Question: I am working on creating conditional averages for a large data set that involves # of flu cases seen during the week for several years. The data is organized as such:

What I want to do is create a new column that tabulates that average number of cases for that same week in previous years. For instance, for the row where Week.Number is 1 and Flu.Year is 2017, I would like the new row to give the average count for any year with Week.Number==1 & Flu.Year<2017. Normally, I would use the case_when() function to conditionally tabulate something like this. For instance, when calculating the average weekly volume I used this code:
'''
mutate(average = case_when(
Flu.Year==2016 ~ mean(chcc$count[chcc$Flu.Year==2016]),
Flu.Year==2017 ~ mean(chcc$count[chcc$Flu.Year==2017]),
Flu.Year==2018 ~ mean(chcc$count[chcc$Flu.Year==2018]),
Flu.Year==2019 ~ mean(chcc$count[chcc$Flu.Year==2019]),
),
'''
However, since there are four years of data * 52 weeks which is a lot of iterations to spell out the conditions for. Is there a way to elegantly code this in dplyr? The problem I keep running into is that I want to call values in counts column based on Week.Number and Flu.Year values in other rows conditioned on the current value of Week.Number and Flu.Year, and I am not sure how to accomplish that. Please let me know if there is further information / detail I can provide.
Thanks,
Steven
'''
dat <- tibble( Flu.Year = rep(2016:2019,each = 52), Week.Number = rep(1:52,4), count = sample(1000, size=52*4, replace=TRUE) )
'''
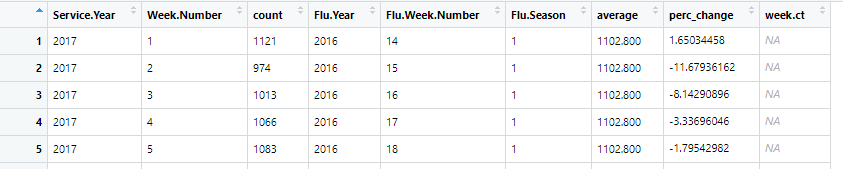
Answer: It's bad-form and, in some cases, an error when you use '$'-indexing within 'dplyr' verbs.
I think a better way to get that 'average' field is to 'group_by(Flu.Year)' and calculate it straight-up.
'''
library(dplyr)
set.seed(42)
dat <- tibble(
Flu.Year = sample(2016:2020, size=100, replace=TRUE),
count = sample(1000, size=100, replace=TRUE)
)
dat %>%
group_by(Flu.Year) %>%
mutate(average = mean(count)) %>%
# just to show a quick summary
slice(1:3) %>%
ungroup()
# # A tibble: 15 x 3
# Flu.Year count average
# <int> <int> <dbl>
# 1 2016 734 578.
# 2 2016 356 578.
# 3 2016 411 578.
# 4 2017 217 436.
# 5 2017 453 436.
# 6 2017 920 436.
# 7 2018 963 558
# 8 2018 609 558
# 9 2018 536 558
# 10 2019 943 543.
# 11 2019 740 543.
# 12 2019 536 543.
# 13 2020 627 494.
# 14 2020 218 494.
# 15 2020 389 494.
'''
An alternative approach is to generate a summary table (just one row per year) and join it back in to the original data.
'''
dat %>%
group_by(Flu.Year) %>%
summarize(average = mean(count))
# # A tibble: 5 x 2
# Flu.Year average
# <int> <dbl>
# 1 2016 578.
# 2 2017 436.
# 3 2018 558
# 4 2019 543.
# 5 2020 494.
dat %>%
group_by(Flu.Year) %>%
summarize(average = mean(count)) %>%
full_join(dat, by = "Flu.Year")
# # A tibble: 100 x 3
# Flu.Year average count
# <int> <dbl> <int>
# 1 2016 578. 734
# 2 2016 578. 356
# 3 2016 578. 411
# 4 2016 578. 720
# 5 2016 578. 851
# 6 2016 578. 822
# 7 2016 578. 465
# 8 2016 578. 679
# 9 2016 578. 30
# 10 2016 578. 180
# # ... with 90 more rows
'''
---
The result, after <URL>:
'''
tibble( Flu.Year = rep(2016:2018,each = 3), Week.Number = rep(1:3,3), count = 1:9 ) %>%
arrange(Flu.Year, Week.Number) %>%
group_by(Week.Number) %>%
mutate(year_week.average = lag(cumsum(count) / seq_along(count)))
# # A tibble: 9 x 4
# # Groups: Week.Number [3]
# Flu.Year Week.Number count year_week.average
# <int> <int> <int> <dbl>
# 1 2016 1 1 NA
# 2 2016 2 2 NA
# 3 2016 3 3 NA
# 4 2017 1 4 1
# 5 2017 2 5 2
# 6 2017 3 6 3
# 7 2018 1 7 2.5
# 8 2018 2 8 3.5
# 9 2018 3 9 4.5
'''